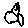
Label: star